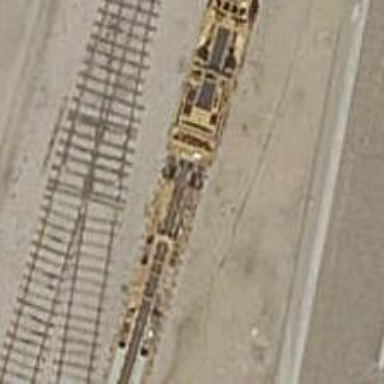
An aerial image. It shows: Railway yard with electrified contact lines.